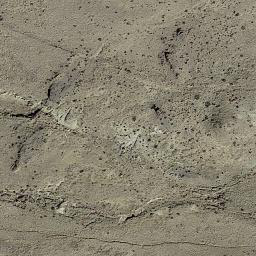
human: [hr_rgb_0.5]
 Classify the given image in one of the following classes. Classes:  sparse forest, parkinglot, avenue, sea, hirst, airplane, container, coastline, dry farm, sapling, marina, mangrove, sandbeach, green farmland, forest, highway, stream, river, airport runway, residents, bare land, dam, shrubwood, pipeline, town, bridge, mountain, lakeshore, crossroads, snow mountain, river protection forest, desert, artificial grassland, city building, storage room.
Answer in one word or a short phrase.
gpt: bare land